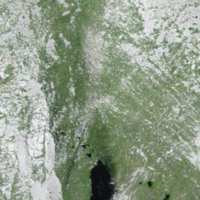
EUNIS habitat code: 50
Species observed at this site:
Anthyllis vulneraria